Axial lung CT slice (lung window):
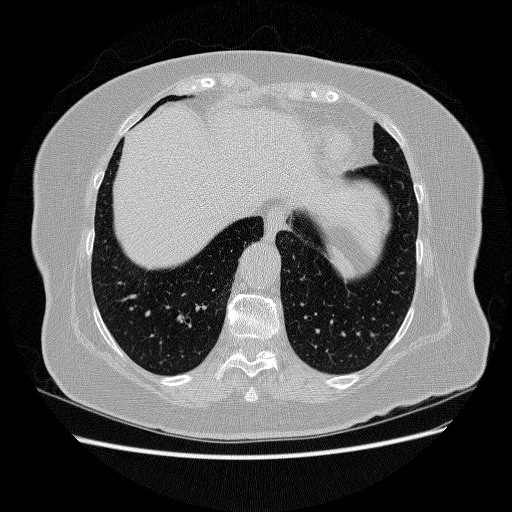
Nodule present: no